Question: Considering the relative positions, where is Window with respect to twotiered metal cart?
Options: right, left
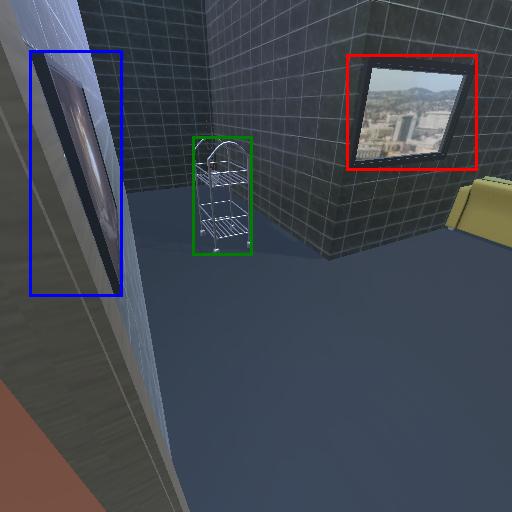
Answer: right